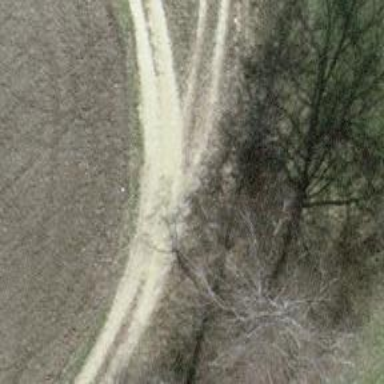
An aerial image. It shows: Grass track.